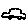
Label: car